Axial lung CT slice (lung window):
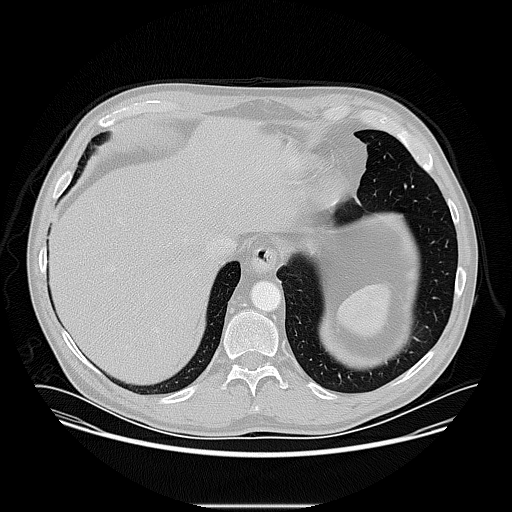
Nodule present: no